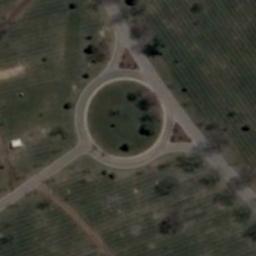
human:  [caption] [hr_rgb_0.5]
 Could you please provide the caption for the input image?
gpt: The roundabout is on the grass next to trees .

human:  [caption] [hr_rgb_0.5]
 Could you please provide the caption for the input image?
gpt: The roundabout is surrounded by grass .

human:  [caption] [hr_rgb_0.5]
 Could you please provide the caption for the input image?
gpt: There are several moving vehicles on the road at the roundabout, With some trees and a large lawn around the roundabout .

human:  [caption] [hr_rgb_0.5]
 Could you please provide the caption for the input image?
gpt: The roundabout in the lawn connects three roads .

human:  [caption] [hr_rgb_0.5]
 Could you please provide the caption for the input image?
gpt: There are green meadows around the roundabout .